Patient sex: M
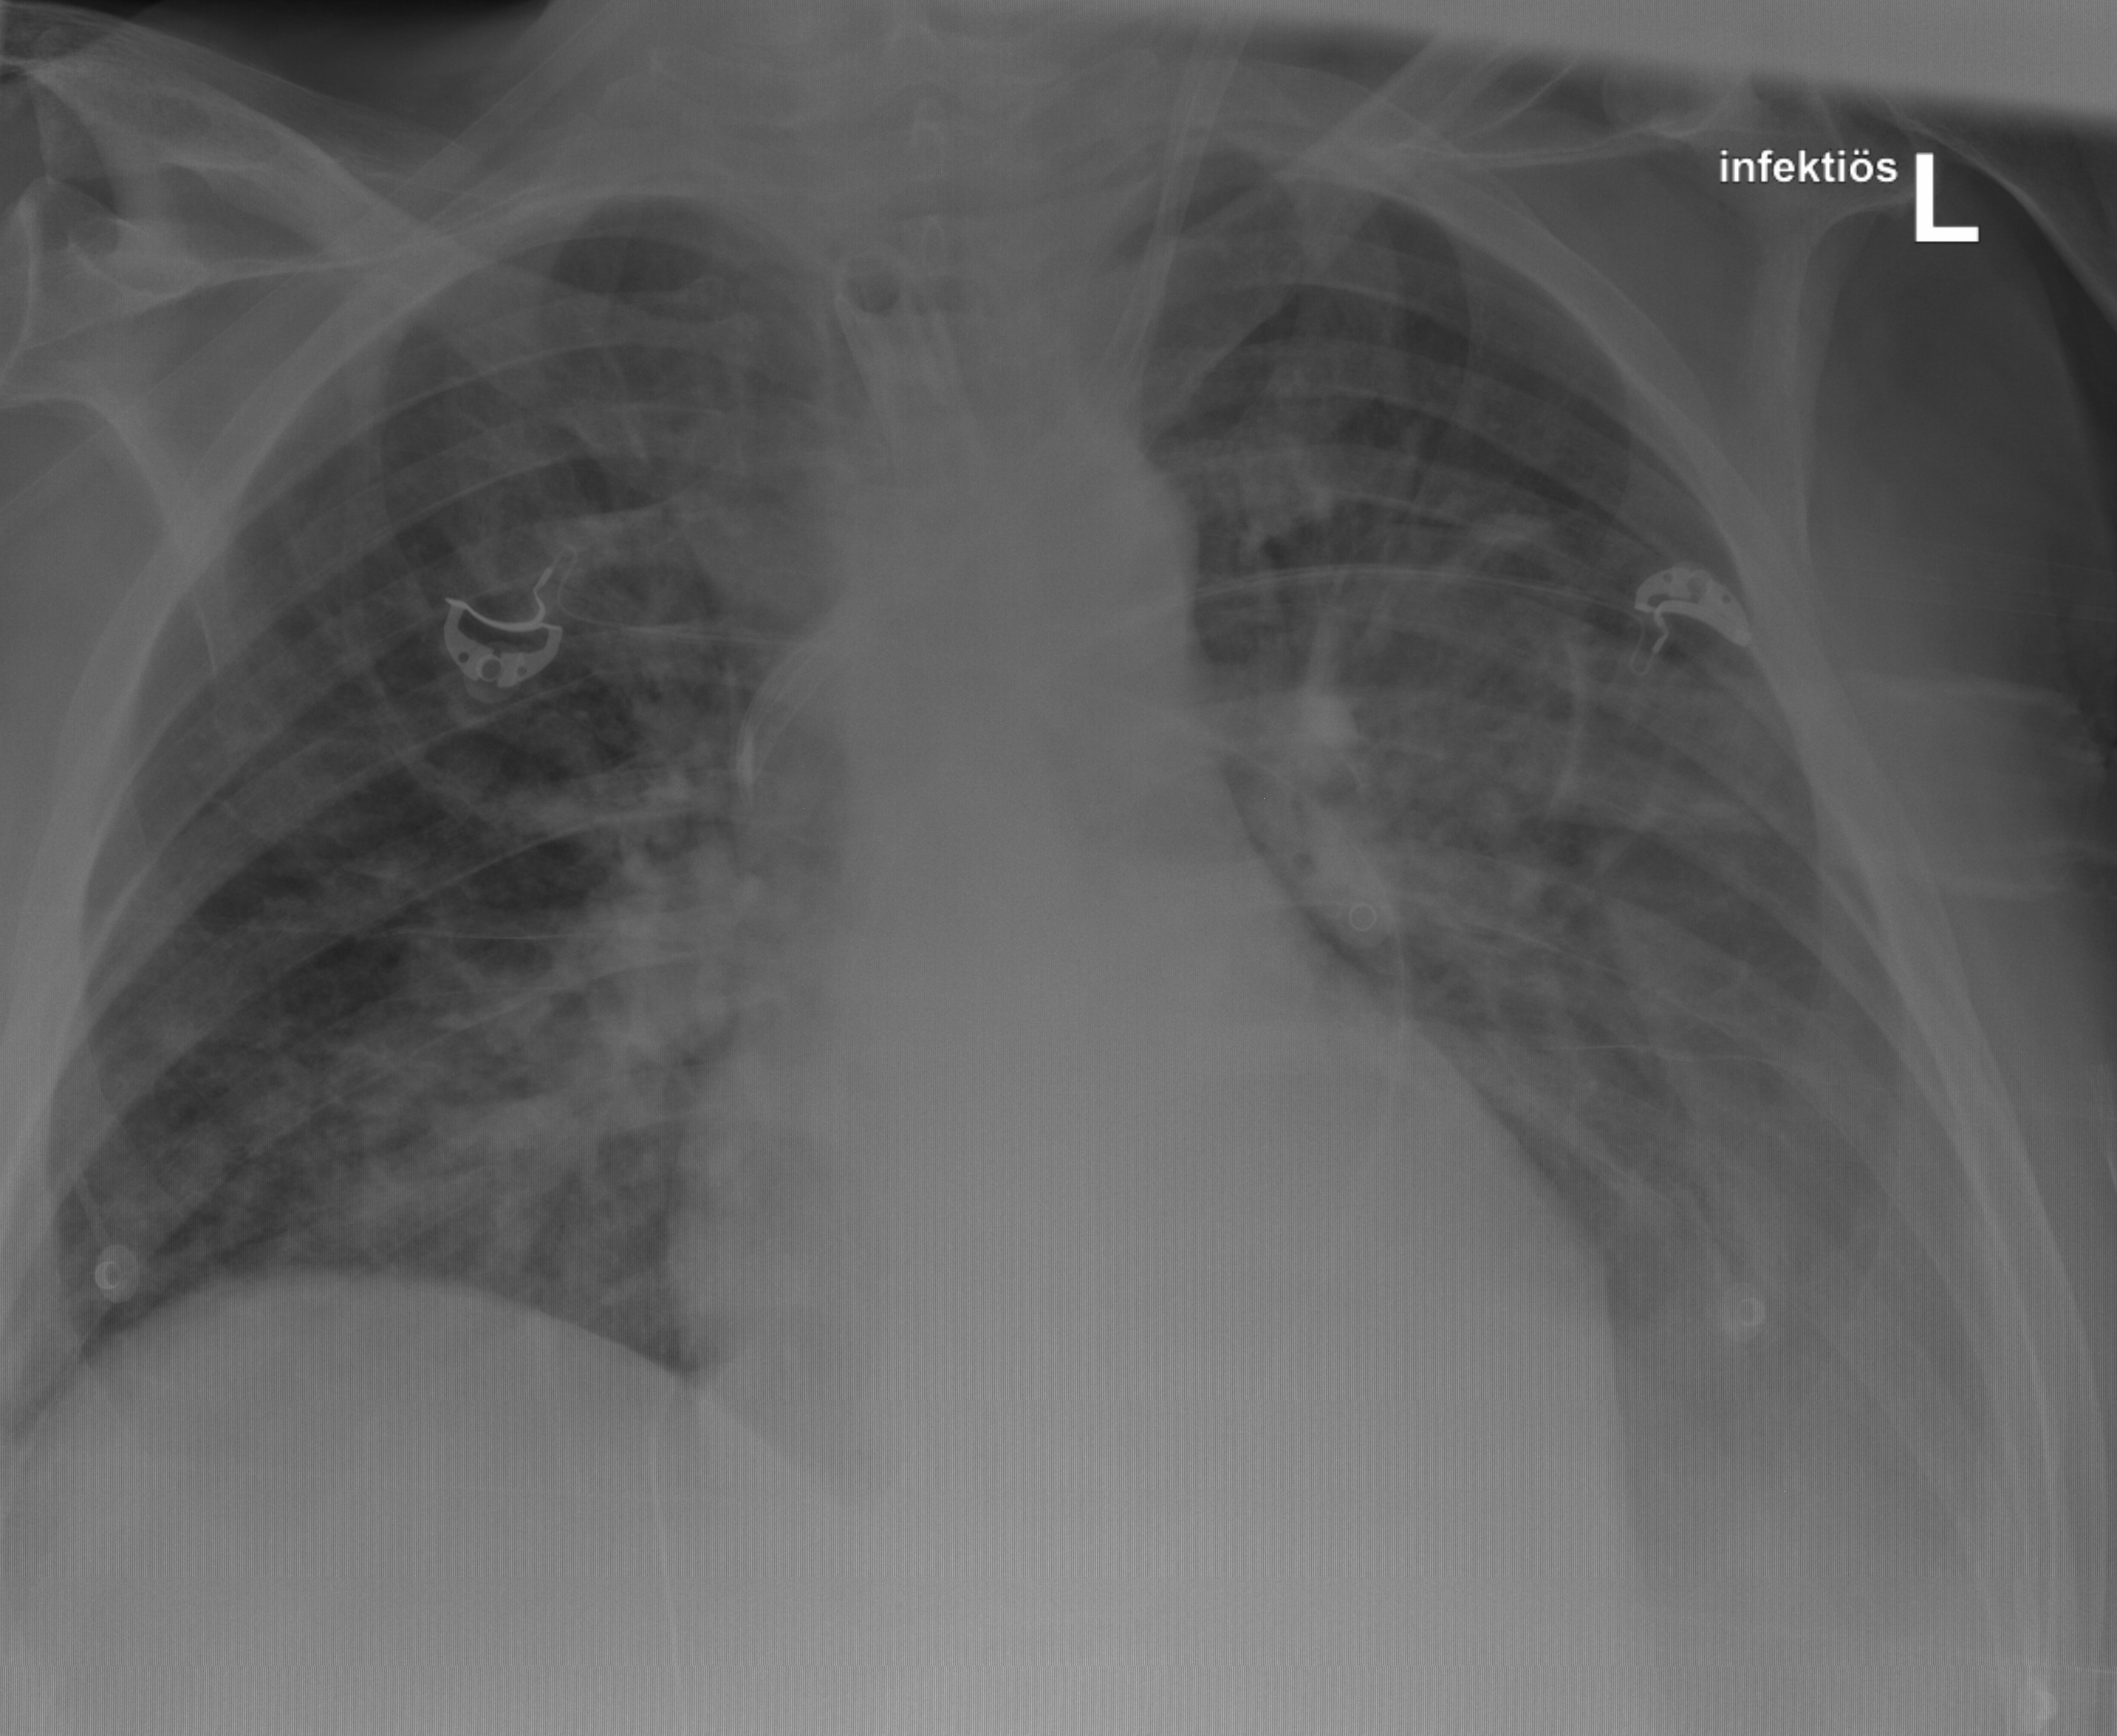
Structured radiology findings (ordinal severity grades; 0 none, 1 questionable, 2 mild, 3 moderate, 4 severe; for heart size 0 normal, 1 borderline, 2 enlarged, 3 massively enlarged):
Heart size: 2
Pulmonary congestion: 2
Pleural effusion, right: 1
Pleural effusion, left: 2
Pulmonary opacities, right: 2
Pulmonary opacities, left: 2
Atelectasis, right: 0
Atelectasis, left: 2